Aerial crown-view tile of a tropical tree (Barro Colorado Island, Panama), acquired 20250217:
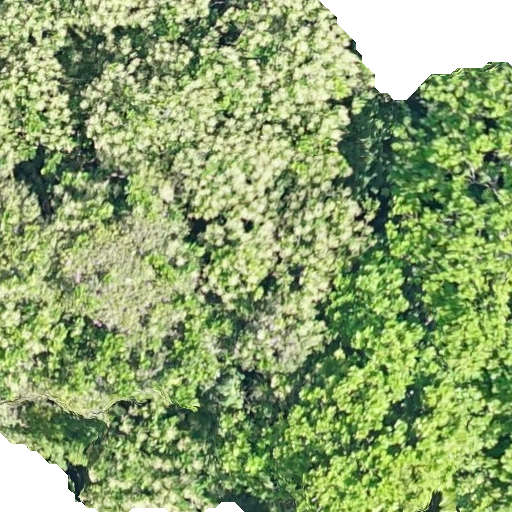
Species: Anacardium excelsum
GBIF accepted scientific name: Anacardium excelsum
Crown area: 518.971 m²